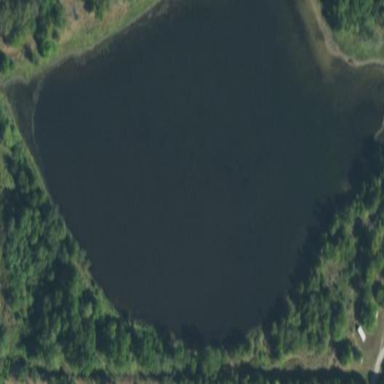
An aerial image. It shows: Peaceful pond surrounded by nature.